Interaction volume radius: 10 \u00c5
Interaction volume height: 20 \u00c5
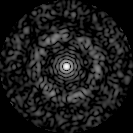
Disorder parameter: 0.8322